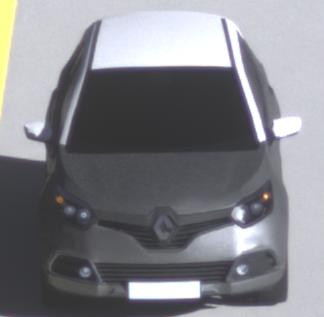
Make: Renault
Model: Captur ENERGY TCe 90
Detailed model: Captur (I)
Model produced from: 2013/06
Model produced until: 2015/05
Doors: 5
Color: gray
Road condition: dry road
Daytime: morning or afternoon
Contrast: high contrast